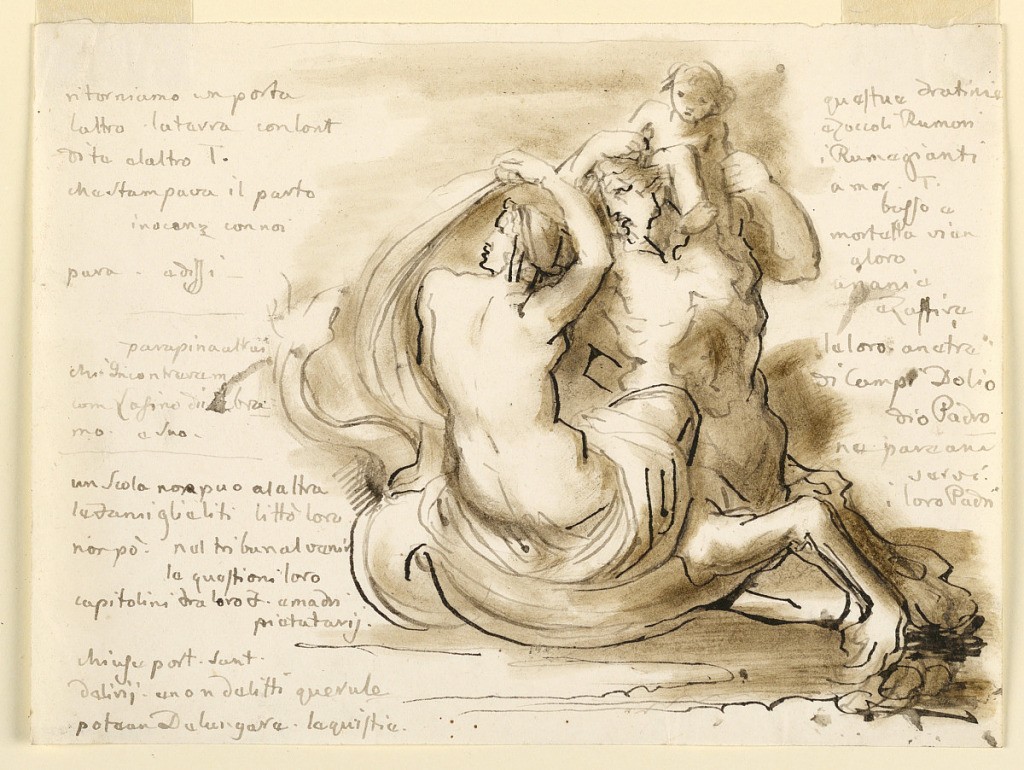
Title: Sketch, Centaur with Woman and Child
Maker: Fortunato Duranti, Italian, 1787 - 1863
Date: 1820–1850
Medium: Pen and ink, brush and sepia wash on paper
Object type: Drawing
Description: Sketch, Centaur (or Ichthyocentaur) with Woman and Child.